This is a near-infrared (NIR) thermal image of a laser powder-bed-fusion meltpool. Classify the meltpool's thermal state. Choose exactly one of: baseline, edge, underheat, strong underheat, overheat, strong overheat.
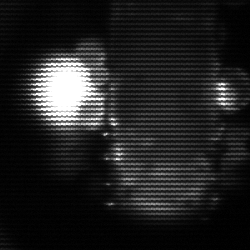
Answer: strong underheat